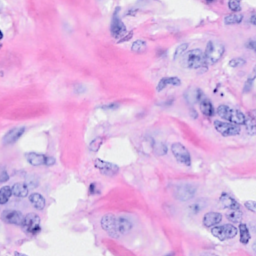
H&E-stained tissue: Breast